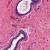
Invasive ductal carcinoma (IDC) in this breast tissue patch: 0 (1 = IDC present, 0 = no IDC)